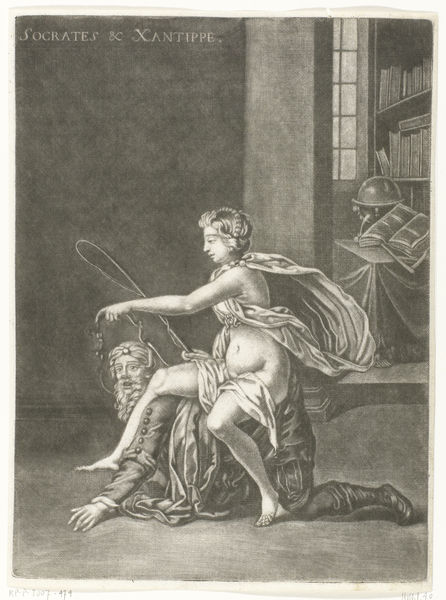
Titel: Socrates door zijn vrouw bespot
Künstler: Jan van Somer
Standort: Amsterdam
Institution: Rijksmuseum
Schlagwörter: mann, nackt, umhang, sitzen, fenster, frau, tisch, tuch, bart, regal, reiten, bücher, weib, stufe, nabel, bauch, erotisch, knöpfe, buch, druck, peitsche, verführung, globus, turban, kriechen, sokrates, dominant, krabbeln, domina, verlockung, xantippe, xanthippe, dominieren, foppen, bücherregaö